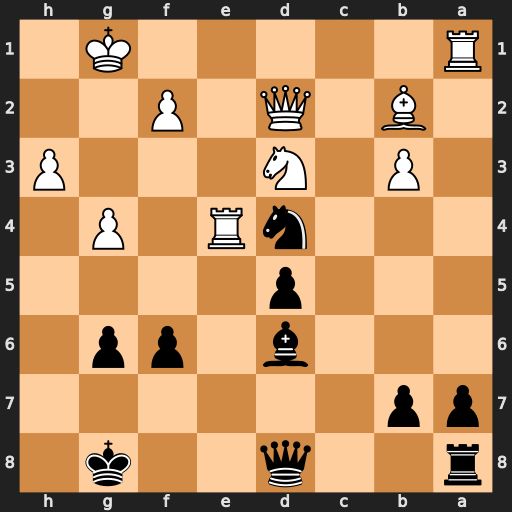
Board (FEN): r2q2k1/pp6/3b1pp1/3p4/3nR1P1/1P1N3P/1B1Q1P2/R5K1
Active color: b
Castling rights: -
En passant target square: -
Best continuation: Nf3+ Kg2 Nxd2